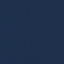
Label: SeaLake